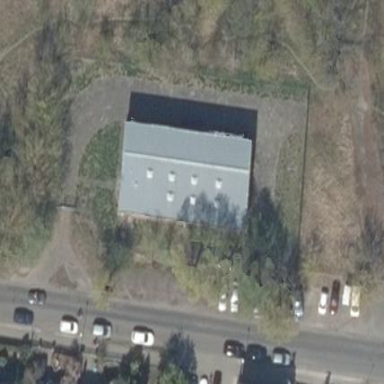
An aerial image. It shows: Service building.